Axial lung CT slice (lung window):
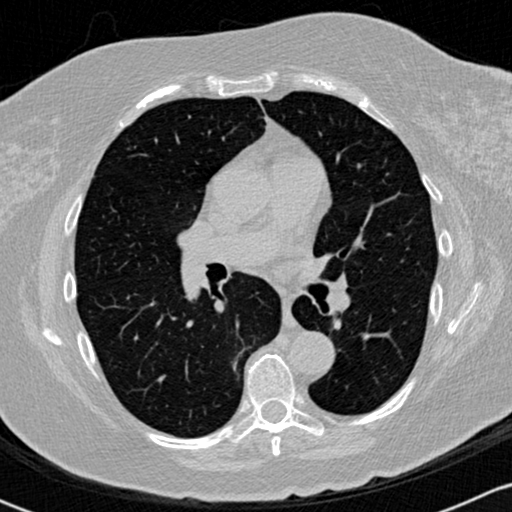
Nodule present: no